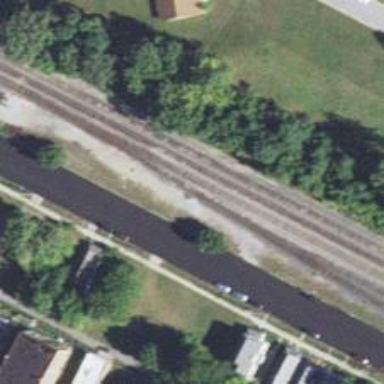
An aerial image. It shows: Railway yard used for servicing trains.